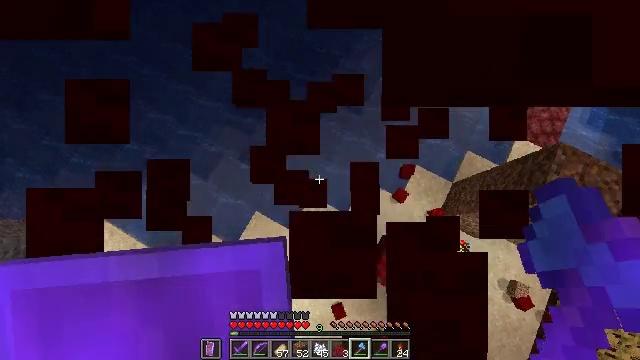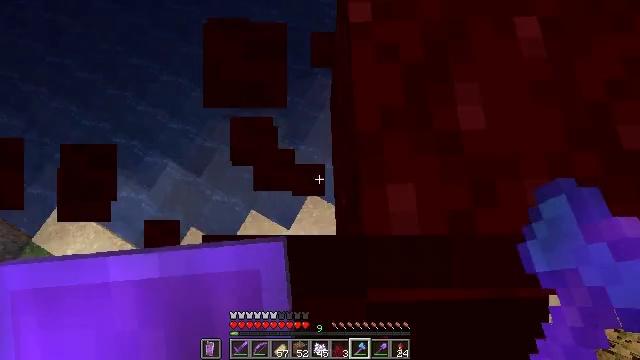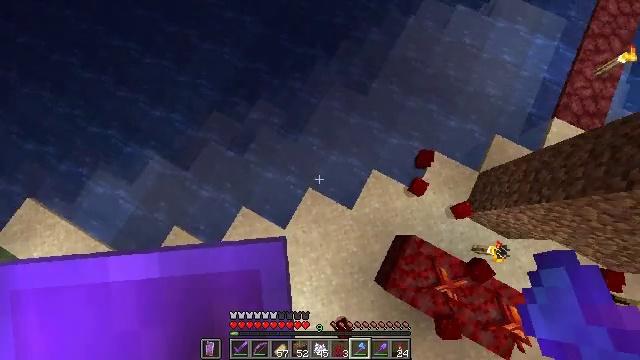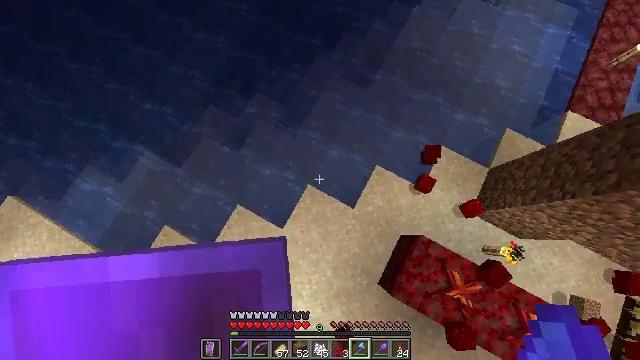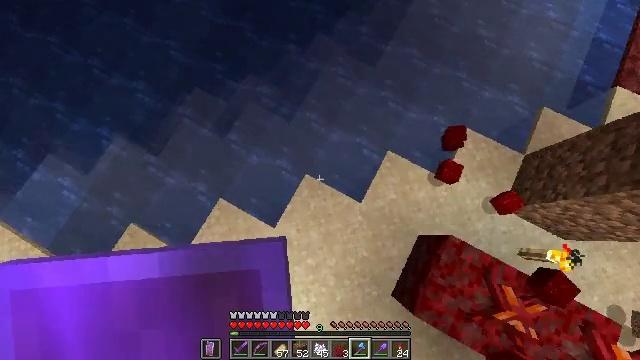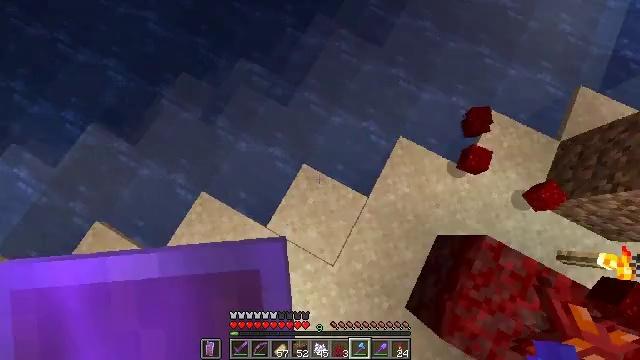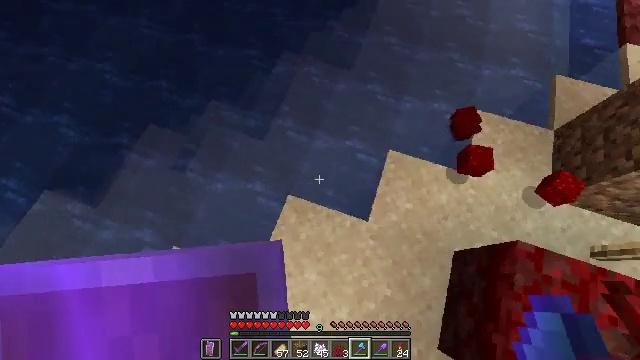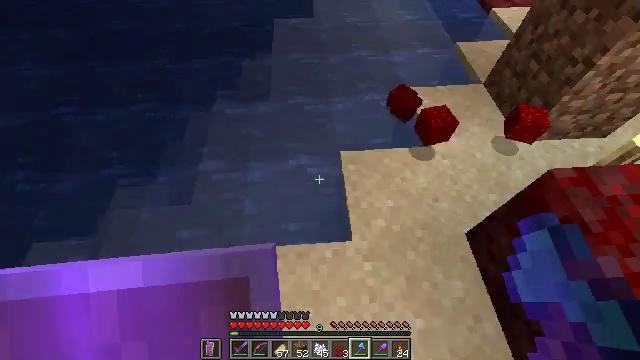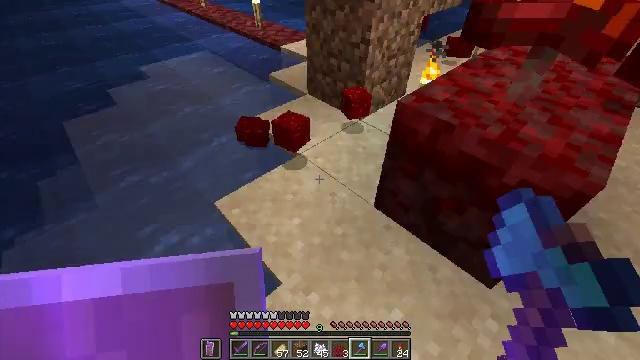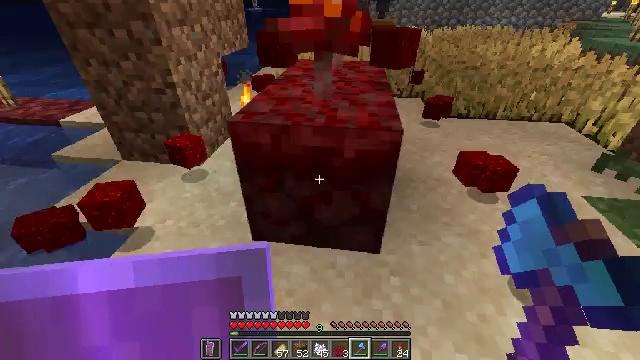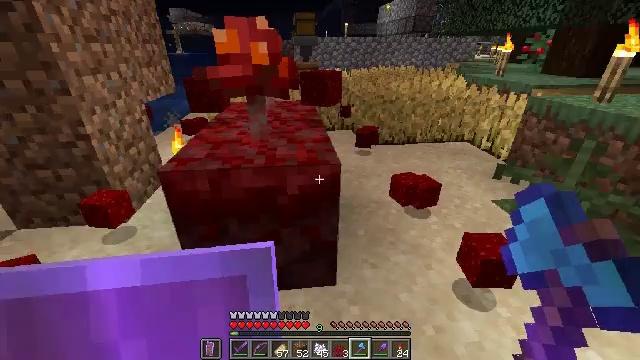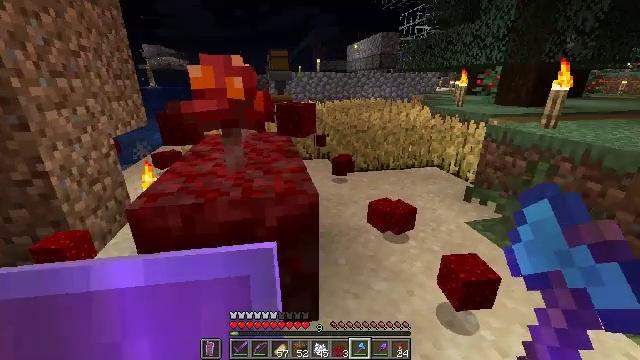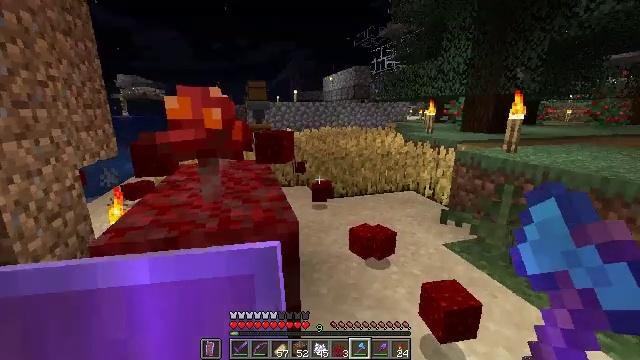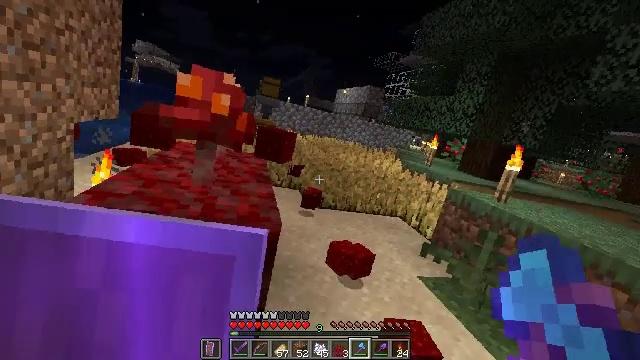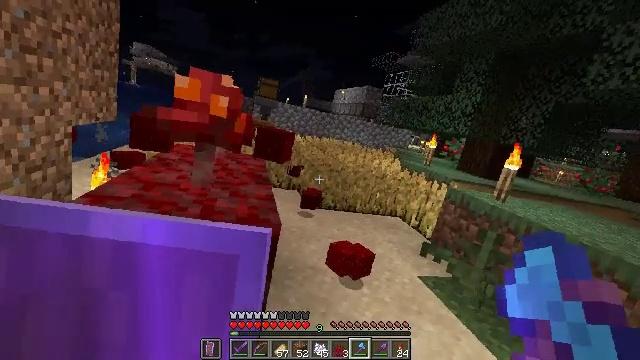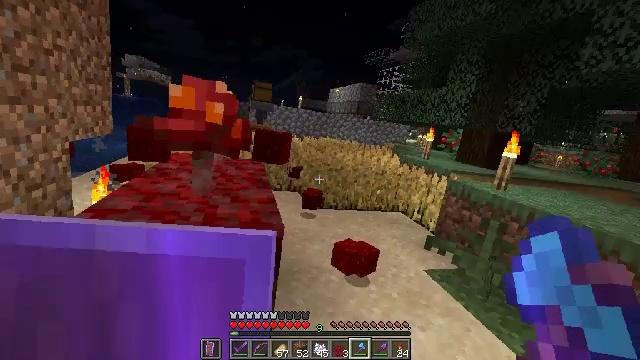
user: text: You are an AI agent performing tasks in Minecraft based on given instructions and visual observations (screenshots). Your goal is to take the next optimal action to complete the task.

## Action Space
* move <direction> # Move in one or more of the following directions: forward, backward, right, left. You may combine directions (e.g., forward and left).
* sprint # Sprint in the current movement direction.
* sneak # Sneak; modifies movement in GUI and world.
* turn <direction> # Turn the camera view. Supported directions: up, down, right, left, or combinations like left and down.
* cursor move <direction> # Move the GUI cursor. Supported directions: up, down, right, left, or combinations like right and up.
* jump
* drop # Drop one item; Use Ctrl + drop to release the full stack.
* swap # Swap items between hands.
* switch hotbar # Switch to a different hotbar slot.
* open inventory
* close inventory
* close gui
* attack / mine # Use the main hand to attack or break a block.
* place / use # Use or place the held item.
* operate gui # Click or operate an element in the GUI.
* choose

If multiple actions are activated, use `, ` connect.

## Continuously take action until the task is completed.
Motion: motion action
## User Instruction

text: Remove crimson fungus from its spot.
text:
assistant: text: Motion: sneak, attack / mine
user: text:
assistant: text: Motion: sneak, attack / mine
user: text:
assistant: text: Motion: sneak, attack / mine
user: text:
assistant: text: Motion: sneak, attack / mine
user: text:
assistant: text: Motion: sneak
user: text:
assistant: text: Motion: turn right and up
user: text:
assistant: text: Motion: turn right and up
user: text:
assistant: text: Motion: turn right and up
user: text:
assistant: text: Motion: turn right and up
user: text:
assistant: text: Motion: turn right and up
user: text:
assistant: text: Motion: turn right and up
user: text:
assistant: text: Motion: turn right and up
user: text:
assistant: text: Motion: turn right and up
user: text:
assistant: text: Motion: no_op
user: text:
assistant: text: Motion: no_op
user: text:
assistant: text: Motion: no_op
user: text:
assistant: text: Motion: no_op
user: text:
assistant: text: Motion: turn left
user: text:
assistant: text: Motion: turn left and down
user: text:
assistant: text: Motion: turn left and down
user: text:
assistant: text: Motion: no_op
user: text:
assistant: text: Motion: no_op
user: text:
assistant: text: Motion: move forward
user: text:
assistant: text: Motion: move forward
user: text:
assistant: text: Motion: move forward
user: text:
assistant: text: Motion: move forward
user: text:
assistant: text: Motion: move forward, turn right and up
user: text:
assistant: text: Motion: move forward, turn right and up
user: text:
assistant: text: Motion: move forward, turn right and up
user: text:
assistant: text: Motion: no_op